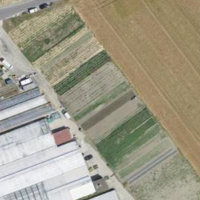
EUNIS habitat code: 52
Species observed at this site:
Plantago major